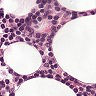
Metastatic tissue present: no